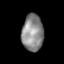
Tissue: lung
Cell type: Endothelial cells
Senescence score: 0.2276
Nuclear area (px): 769
Mean DAPI intensity: 138.061